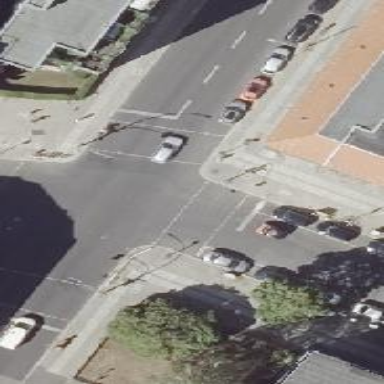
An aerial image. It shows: Crossing with traffic signals.